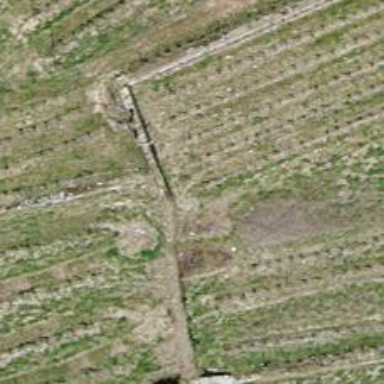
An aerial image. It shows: Retaining wall.